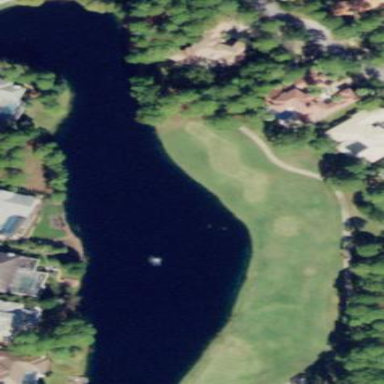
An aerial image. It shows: Water hazard on golf course.